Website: slack
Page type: receipt
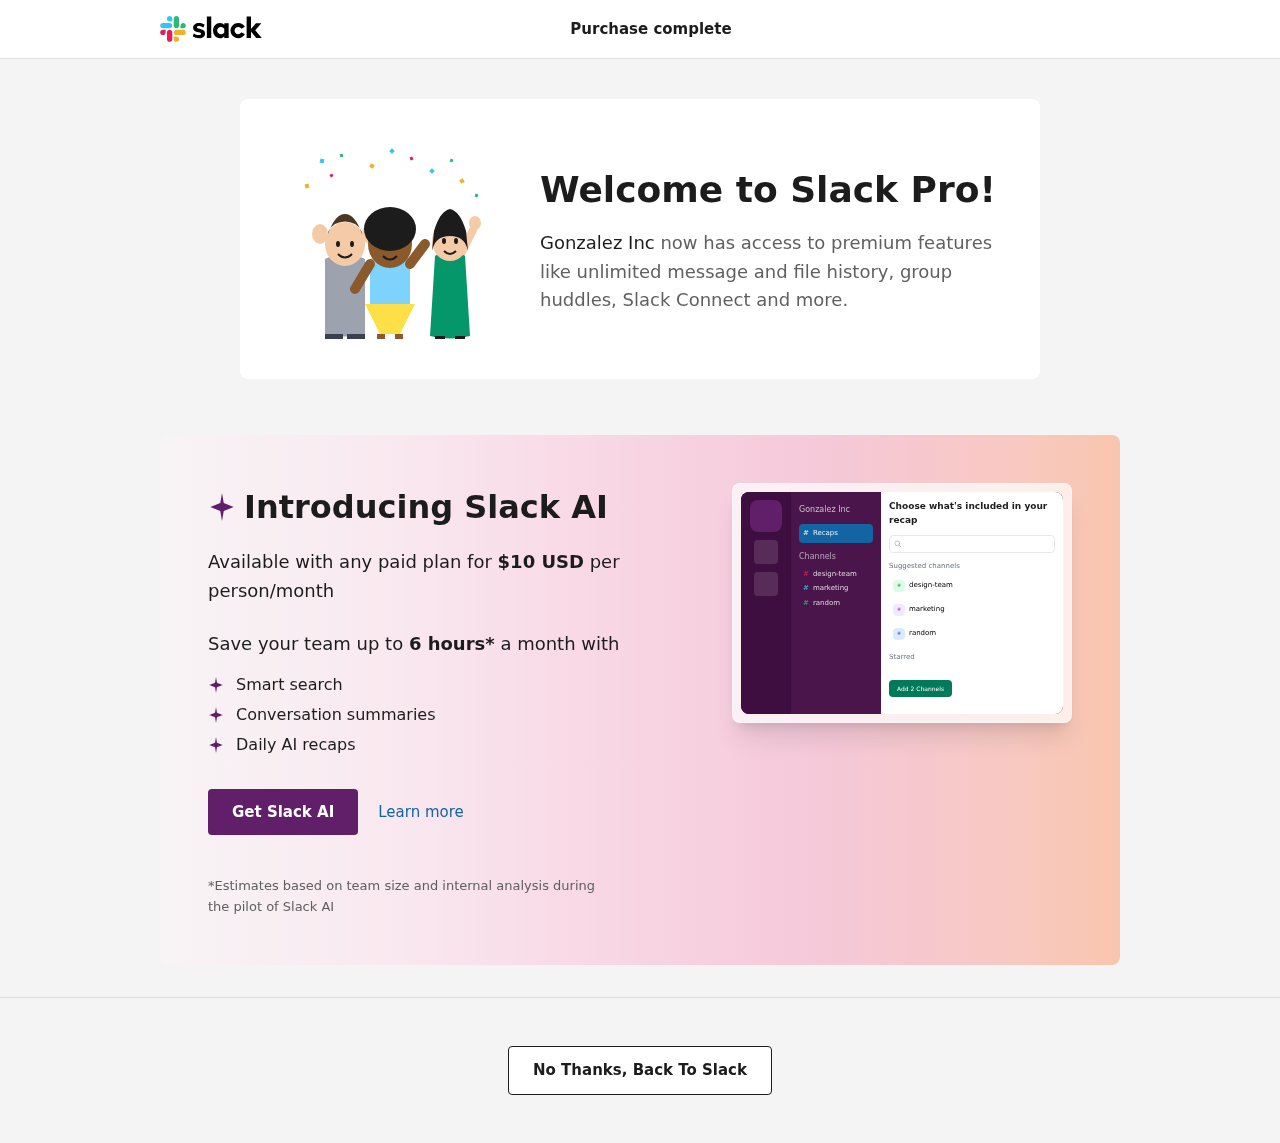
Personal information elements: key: PII_COMPANY
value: Gonzalez Inc